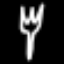
Label: fork